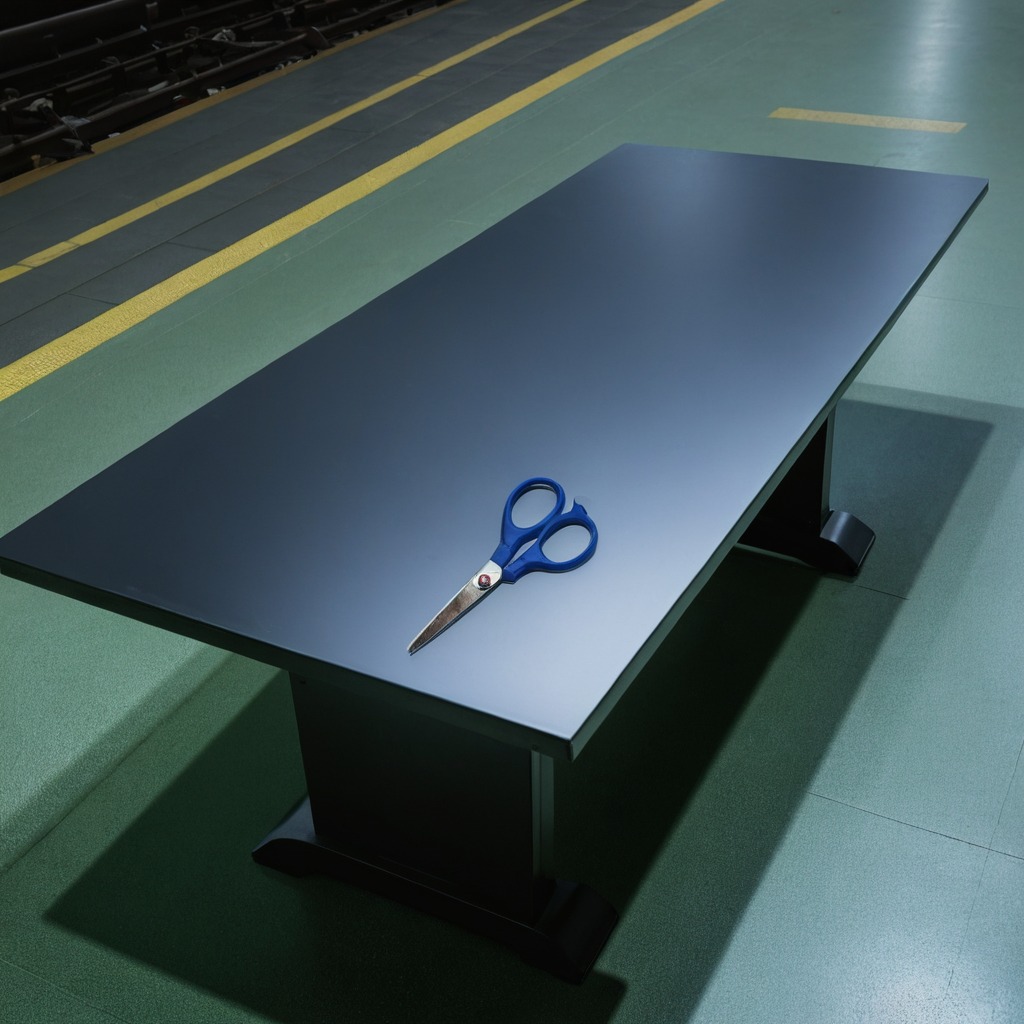
A scissor is lying on a clean empty table in a railway signal maintenance room lit by harsh overhead fluorescents photorealistic surface textures crisp shadows high dynamic range